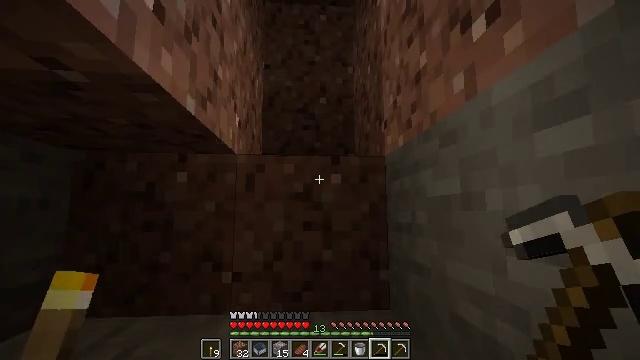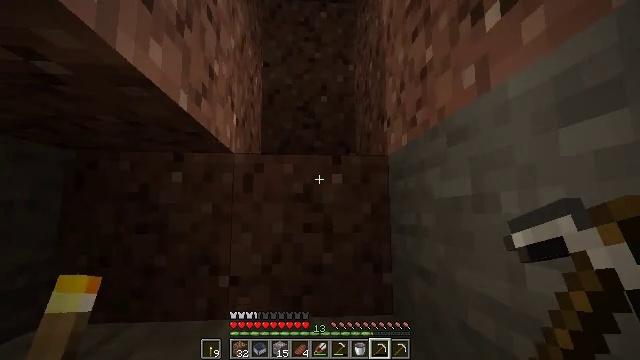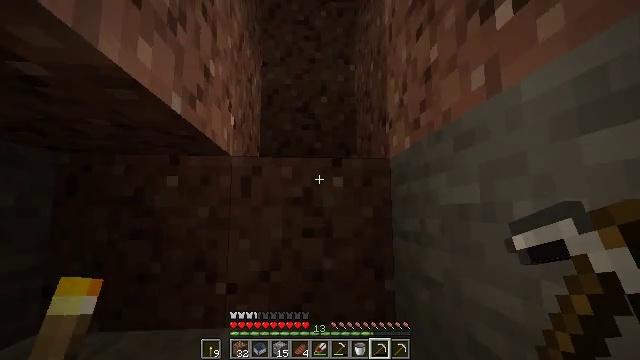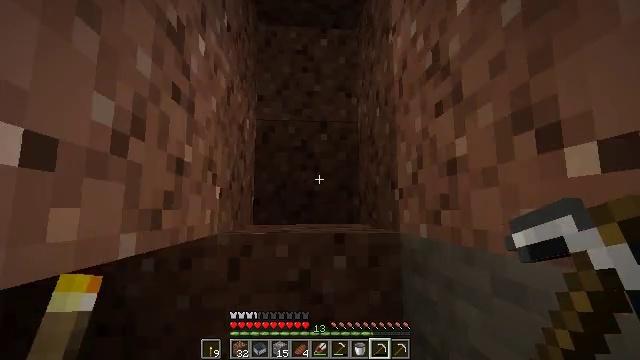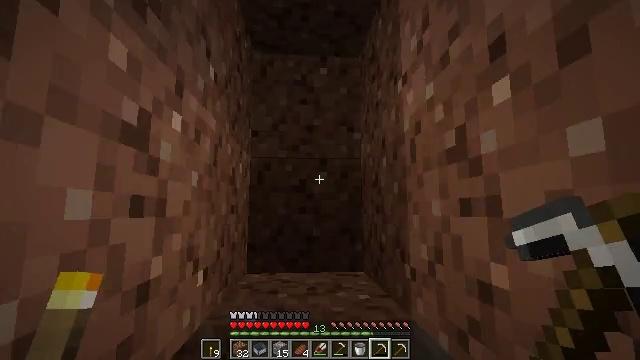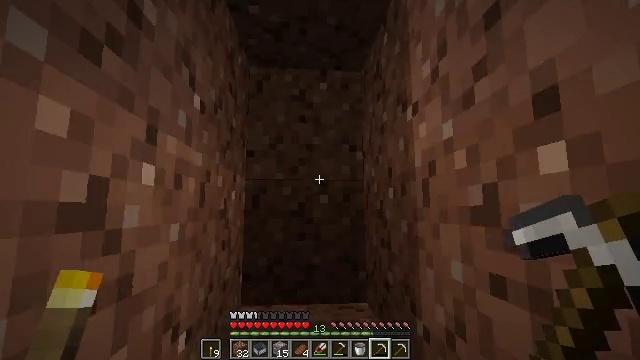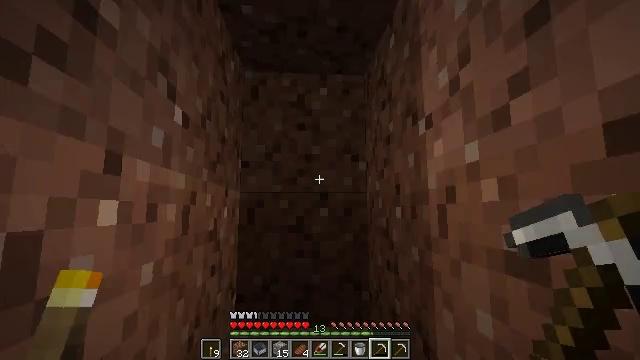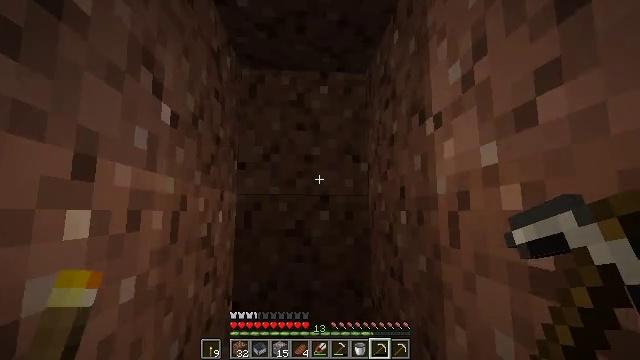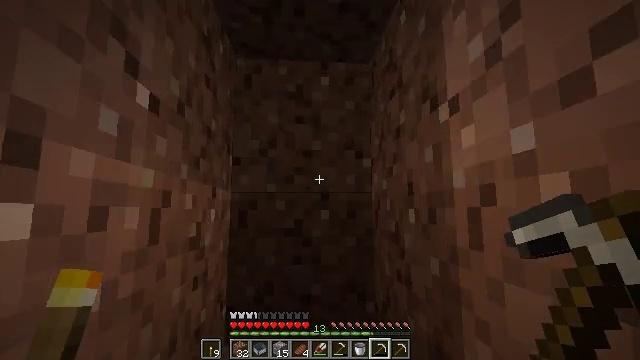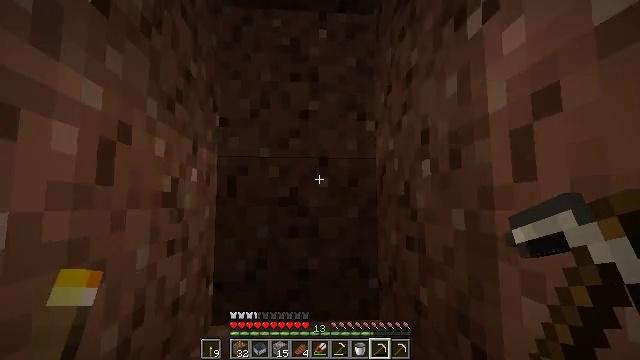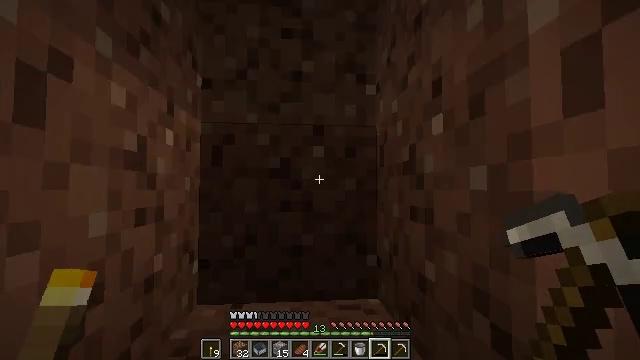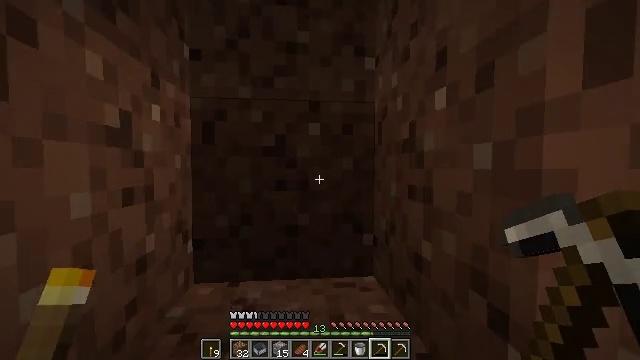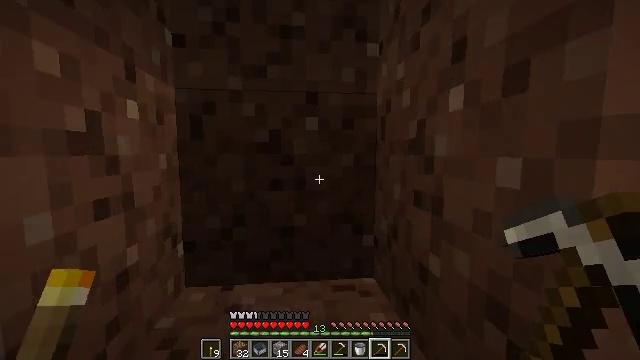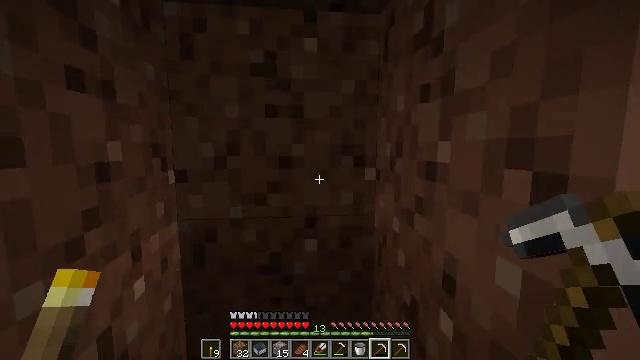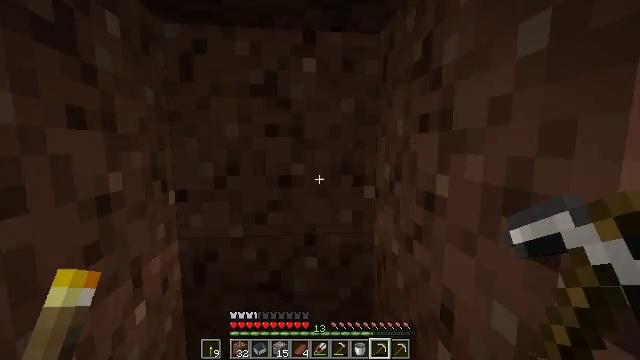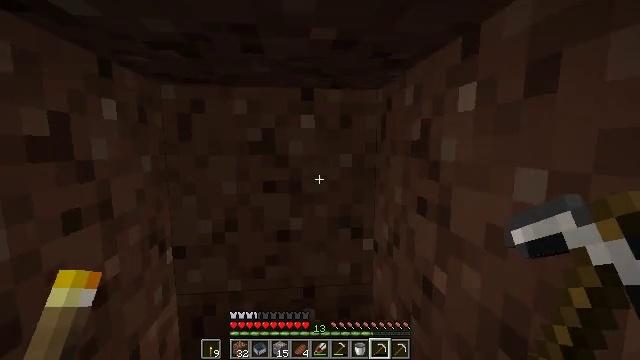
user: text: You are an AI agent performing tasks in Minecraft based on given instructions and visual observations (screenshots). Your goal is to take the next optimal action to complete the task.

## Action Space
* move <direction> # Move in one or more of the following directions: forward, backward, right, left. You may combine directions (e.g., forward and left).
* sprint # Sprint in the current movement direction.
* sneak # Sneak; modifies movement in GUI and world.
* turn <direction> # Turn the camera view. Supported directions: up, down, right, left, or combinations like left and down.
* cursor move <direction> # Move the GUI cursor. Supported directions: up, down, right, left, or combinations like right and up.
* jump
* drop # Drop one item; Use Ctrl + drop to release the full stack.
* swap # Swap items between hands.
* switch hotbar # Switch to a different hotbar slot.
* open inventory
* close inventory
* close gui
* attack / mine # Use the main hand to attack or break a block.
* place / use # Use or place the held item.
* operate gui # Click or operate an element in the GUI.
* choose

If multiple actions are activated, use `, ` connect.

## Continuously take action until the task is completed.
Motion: motion action
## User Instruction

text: Mine the granite block.
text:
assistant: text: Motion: move forward
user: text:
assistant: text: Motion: move forward, jump
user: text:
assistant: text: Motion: move forward, jump
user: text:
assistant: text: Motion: move forward, jump
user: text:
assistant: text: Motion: move forward, jump
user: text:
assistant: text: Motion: move forward, jump
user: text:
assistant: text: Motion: move forward, jump
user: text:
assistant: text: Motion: move forward
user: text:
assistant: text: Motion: turn down
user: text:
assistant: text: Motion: turn down
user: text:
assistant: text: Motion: turn down
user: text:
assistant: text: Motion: move forward, turn down, jump
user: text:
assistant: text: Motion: move forward, turn down, jump
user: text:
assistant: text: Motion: move forward, jump
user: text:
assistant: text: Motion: move forward, jump
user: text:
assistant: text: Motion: move forward, jump
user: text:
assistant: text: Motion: no_op
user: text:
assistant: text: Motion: turn left and down
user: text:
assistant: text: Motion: turn left, attack / mine
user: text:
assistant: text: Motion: attack / mine
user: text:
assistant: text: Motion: attack / mine
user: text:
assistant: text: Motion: attack / mine
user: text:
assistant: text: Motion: attack / mine
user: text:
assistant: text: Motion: attack / mine
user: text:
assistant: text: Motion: attack / mine
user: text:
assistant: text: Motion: attack / mine
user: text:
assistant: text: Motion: turn down, attack / mine
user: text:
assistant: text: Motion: turn left and down, attack / mine
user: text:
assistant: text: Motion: turn left and down, attack / mine
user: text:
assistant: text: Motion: turn left and down, attack / mine